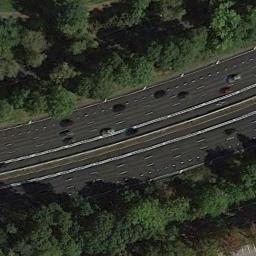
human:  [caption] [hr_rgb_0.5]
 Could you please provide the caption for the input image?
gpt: A freeway with a small bend goes through the forest with many dark green trees and some cars are driving on the freeway .

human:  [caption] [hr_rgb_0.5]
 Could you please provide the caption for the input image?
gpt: The freeway goes through the forest with some cars .

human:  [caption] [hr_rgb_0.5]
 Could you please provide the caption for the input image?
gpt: There are several cars on the highway .

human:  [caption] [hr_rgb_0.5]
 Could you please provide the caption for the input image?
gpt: There are large green forests around the freeway and there are many cars on the freeway .

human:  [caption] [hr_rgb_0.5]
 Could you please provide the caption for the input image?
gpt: There are many green trees along the freeway .